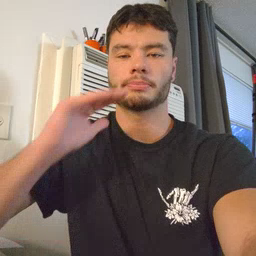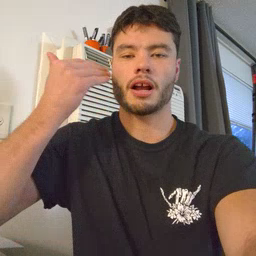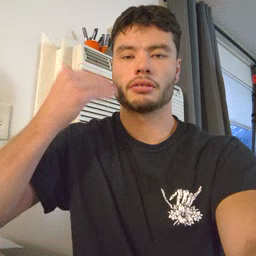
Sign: smile